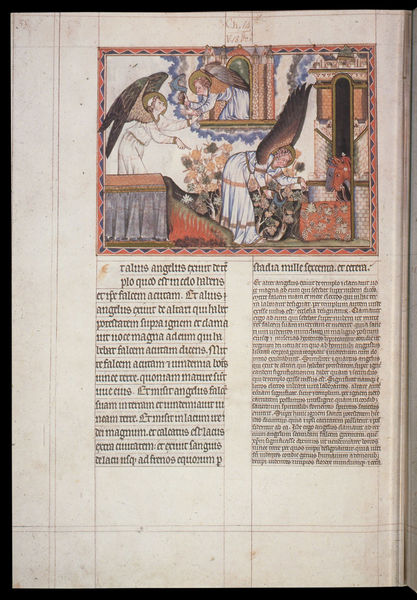
Titel: Douce Apokalypse (Apokalypse in französischer und lateinischer Prosa mit französischen und lateinischen Glossen)
Institution: Oxford, Bodleian Library
Schlagwörter: blau, flügel, weiß, blumen, fenster, frau, rücken, tür, gebäude, rot, tiere, muster, architektur, rahmen, steine, bild, vorhang, kind, blatt, pflanzen, esel, engel, balkon, farbig, schrift, linien, spalten, eingang, fugen, buch, flammen, druck, sichel, seite, text, buchdruck, buchseite, buchrücken, mittelalter, stall, lilien, fesnter, ochs, latein, ernten, buchmalerei, himmelspforte, 1400